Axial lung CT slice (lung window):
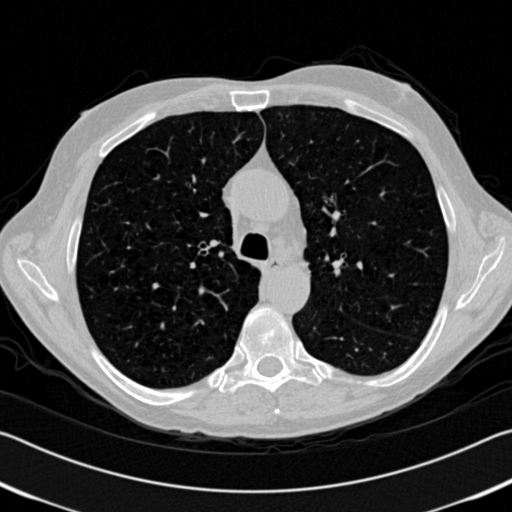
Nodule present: no